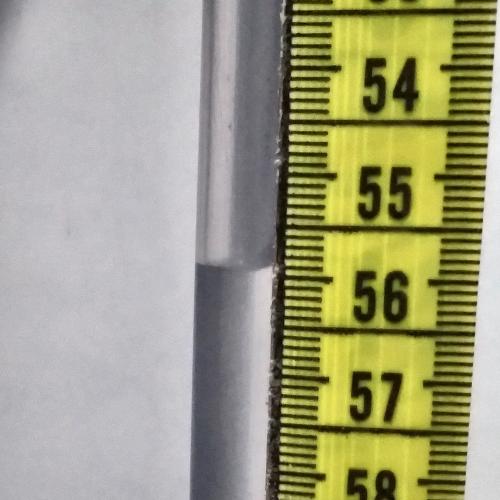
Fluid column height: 55.9 cm